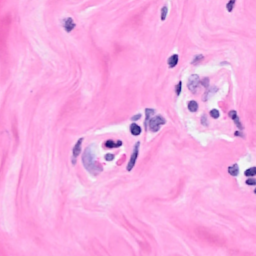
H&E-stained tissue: Breast